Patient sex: M
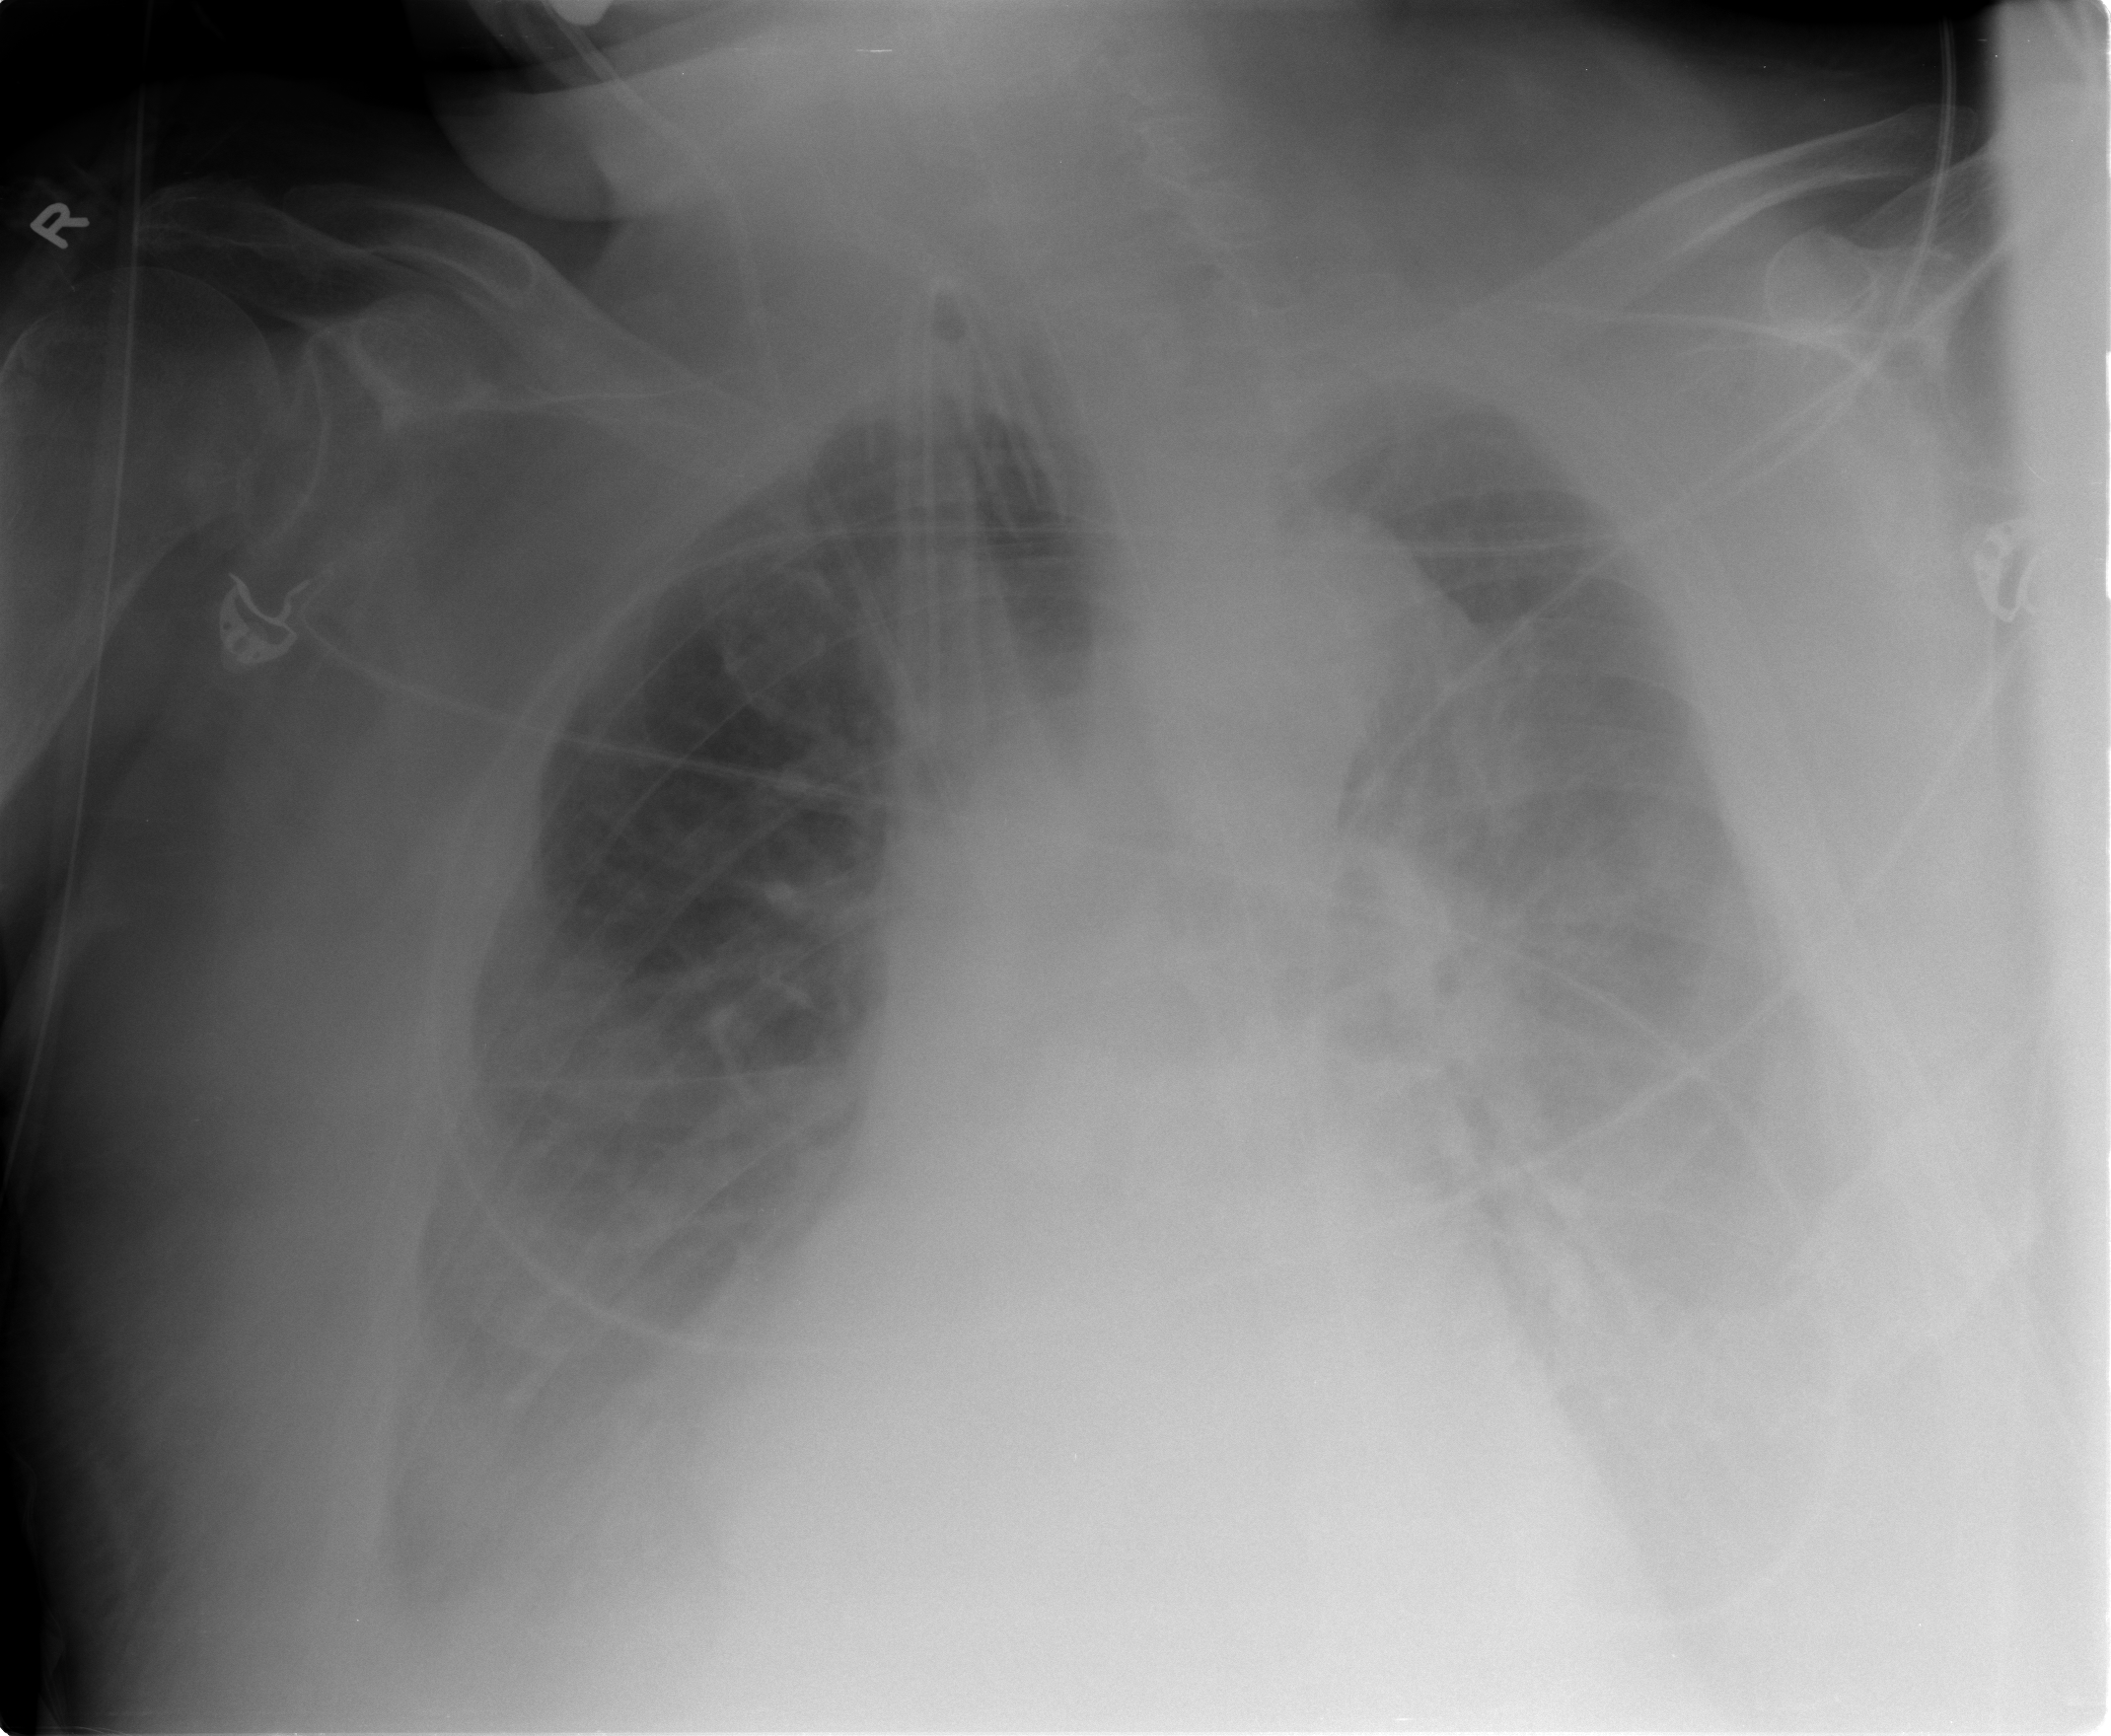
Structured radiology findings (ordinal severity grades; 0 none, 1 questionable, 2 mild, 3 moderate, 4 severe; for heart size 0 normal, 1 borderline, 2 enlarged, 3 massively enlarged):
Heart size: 0
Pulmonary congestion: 2
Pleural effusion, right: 2
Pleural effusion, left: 3
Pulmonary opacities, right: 2
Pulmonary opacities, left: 2
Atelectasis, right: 2
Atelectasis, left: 2